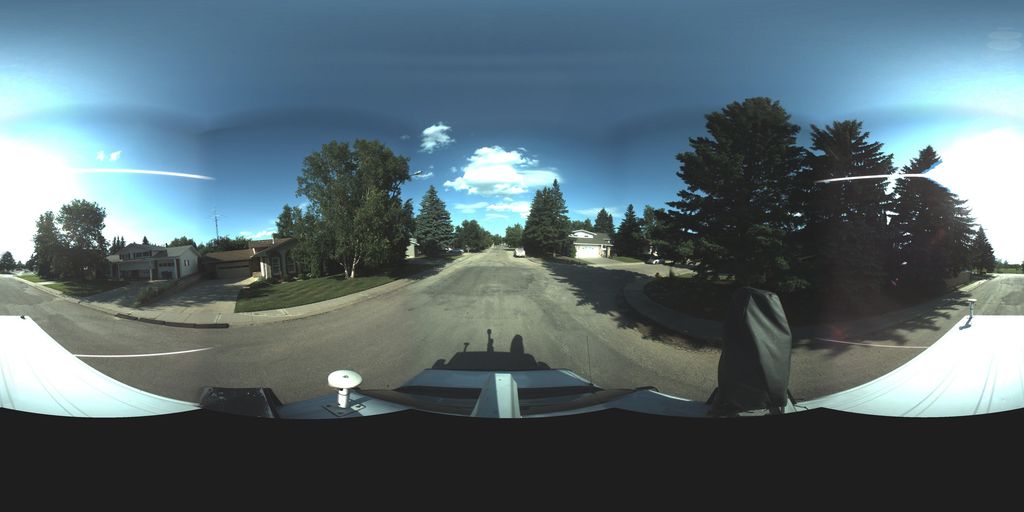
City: saskatoon